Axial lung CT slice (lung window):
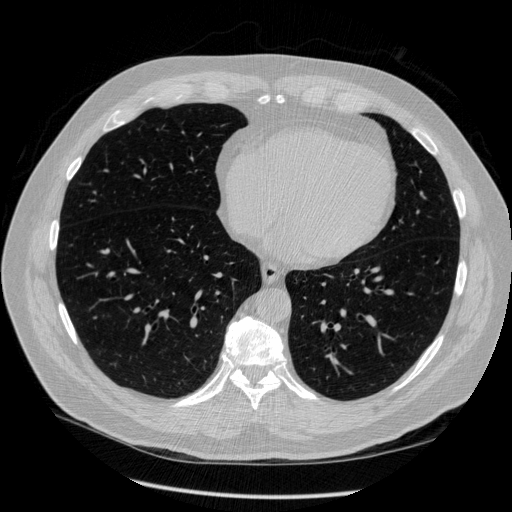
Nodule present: no